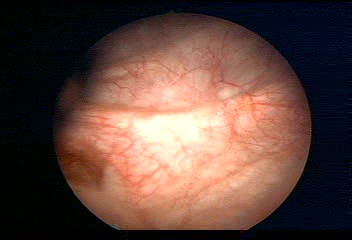
Modality: WLC
Class: Normal mucosa
Bladder cancer association: No